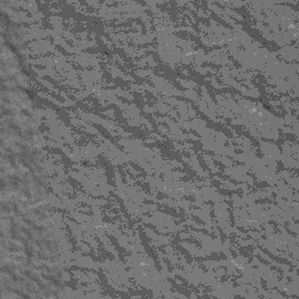
Label: frost